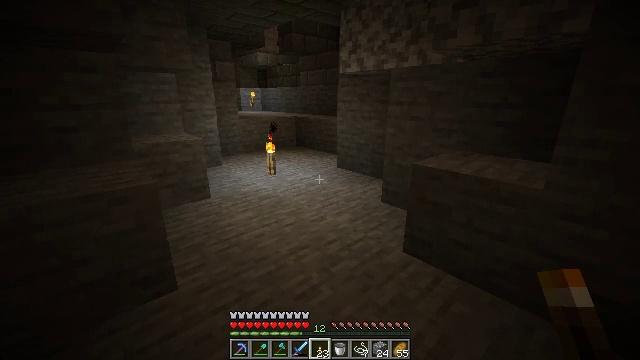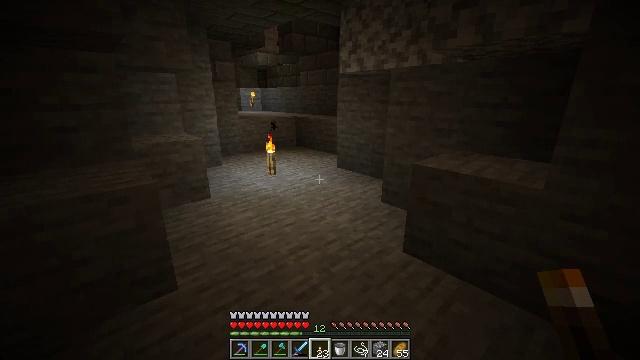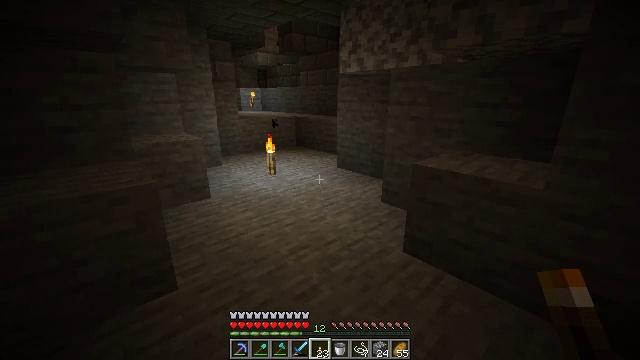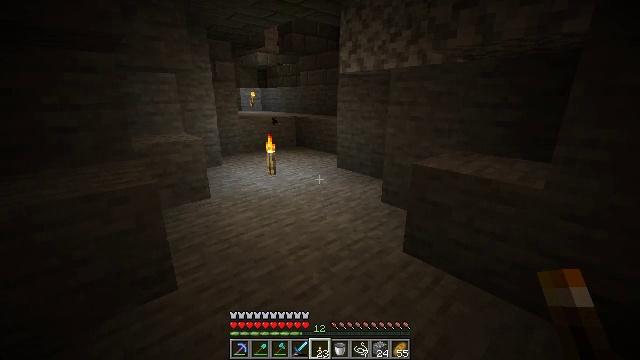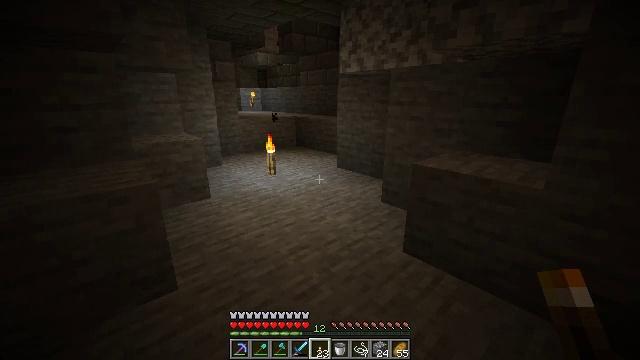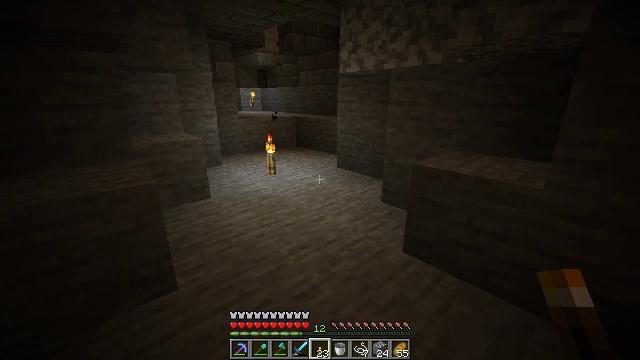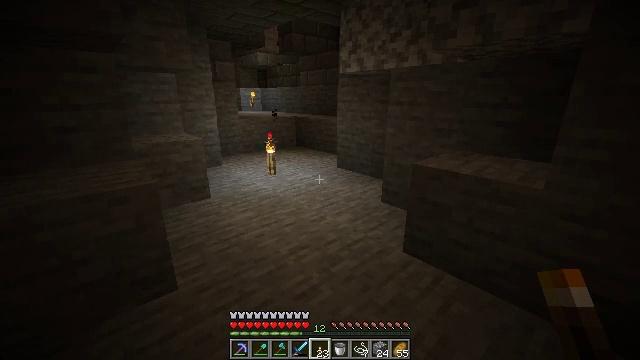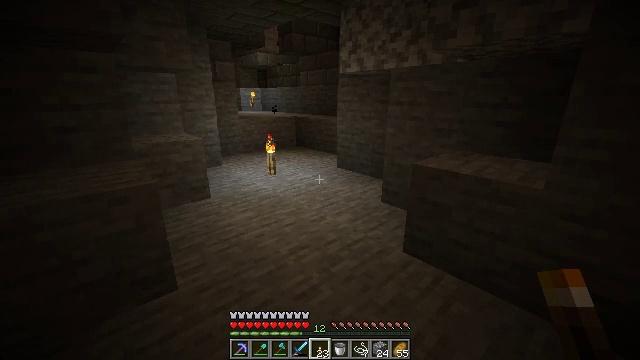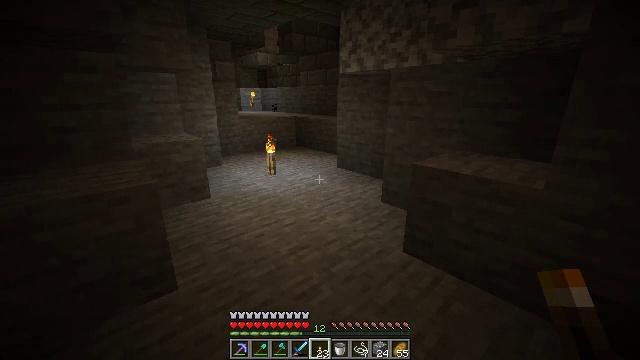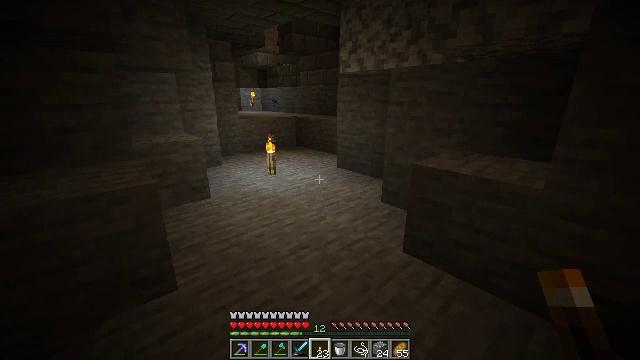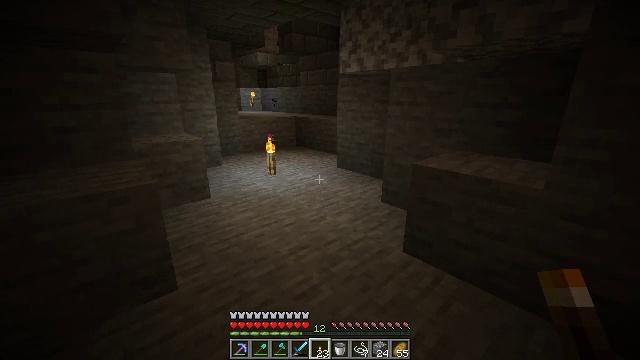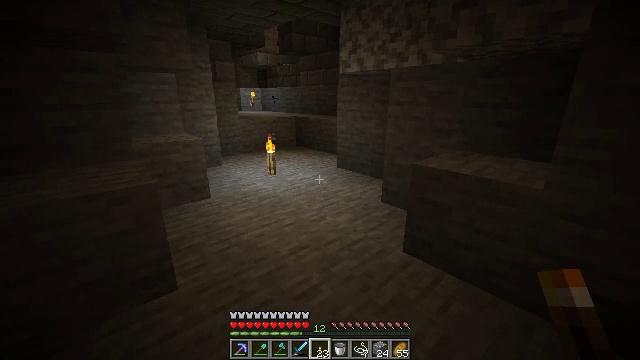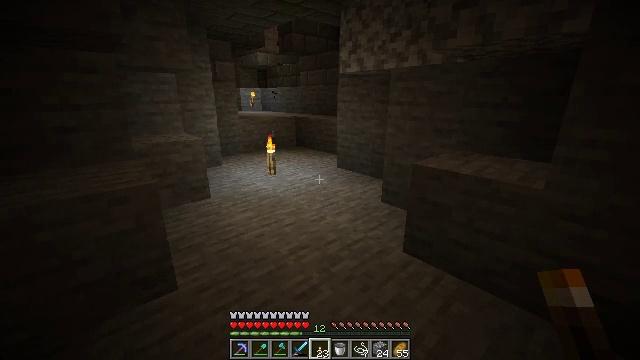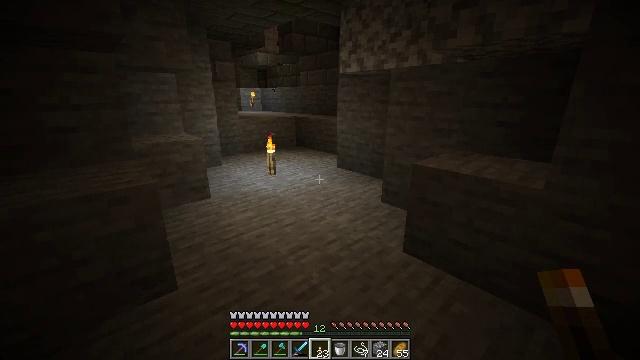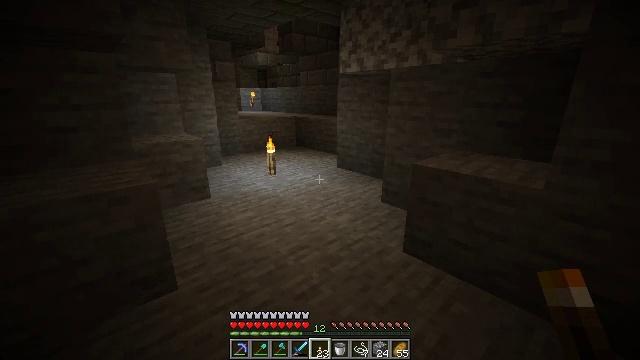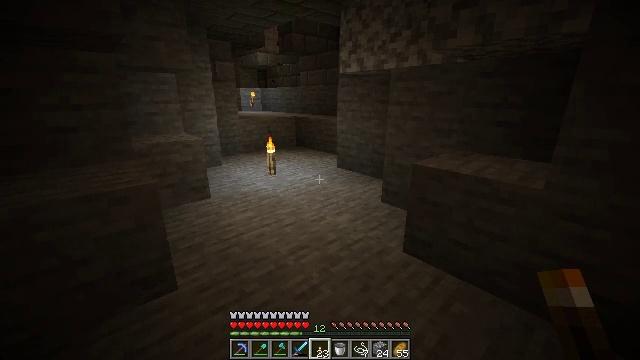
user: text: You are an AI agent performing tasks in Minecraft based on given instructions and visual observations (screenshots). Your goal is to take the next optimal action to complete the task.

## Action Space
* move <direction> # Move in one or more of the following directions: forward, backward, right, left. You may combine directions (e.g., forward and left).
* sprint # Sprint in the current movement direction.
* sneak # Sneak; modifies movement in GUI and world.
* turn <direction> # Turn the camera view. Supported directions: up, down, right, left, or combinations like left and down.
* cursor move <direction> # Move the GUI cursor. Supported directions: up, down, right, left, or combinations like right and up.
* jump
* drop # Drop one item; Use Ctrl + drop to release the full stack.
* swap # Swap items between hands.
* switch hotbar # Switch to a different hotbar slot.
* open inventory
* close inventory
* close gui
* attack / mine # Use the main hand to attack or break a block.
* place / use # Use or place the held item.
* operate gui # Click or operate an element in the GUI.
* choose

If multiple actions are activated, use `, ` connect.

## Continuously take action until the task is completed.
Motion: motion action
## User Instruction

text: Mine the cracked stone bricks.
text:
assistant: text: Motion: no_op
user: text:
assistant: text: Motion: no_op
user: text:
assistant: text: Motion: no_op
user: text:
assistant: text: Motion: no_op
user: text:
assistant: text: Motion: no_op
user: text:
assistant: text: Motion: no_op
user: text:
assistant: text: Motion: no_op
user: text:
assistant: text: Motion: no_op
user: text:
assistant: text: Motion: no_op
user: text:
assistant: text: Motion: no_op
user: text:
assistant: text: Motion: no_op
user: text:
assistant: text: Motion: no_op
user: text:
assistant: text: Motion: no_op
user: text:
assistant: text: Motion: no_op
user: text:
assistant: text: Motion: no_op
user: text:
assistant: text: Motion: no_op
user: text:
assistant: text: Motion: no_op
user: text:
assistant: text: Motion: no_op
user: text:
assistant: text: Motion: no_op
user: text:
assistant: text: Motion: no_op
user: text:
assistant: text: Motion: no_op
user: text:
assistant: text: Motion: no_op
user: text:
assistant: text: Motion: no_op
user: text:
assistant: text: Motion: no_op
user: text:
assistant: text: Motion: no_op
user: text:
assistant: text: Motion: no_op
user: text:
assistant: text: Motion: no_op
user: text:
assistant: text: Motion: no_op
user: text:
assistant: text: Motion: no_op
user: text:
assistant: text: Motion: no_op